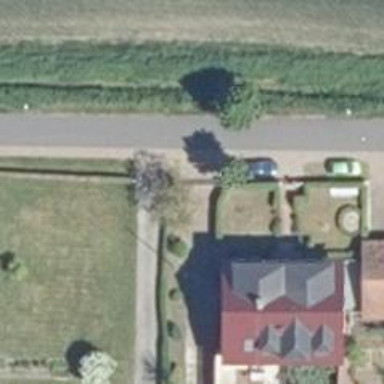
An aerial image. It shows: Residential road with asphalt surface.